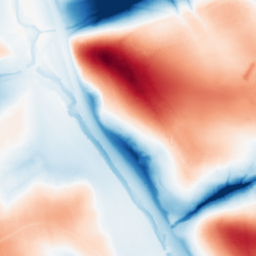
Category: classical
Decomposition family: gaussian_anisotropic
Decomposition parameters: sigma_x: 10
sigma_y: 50
Upsampling method: regularized
Upsampling parameters: scale: 2
lambda_reg: 0.001
Upsampling scale: 2